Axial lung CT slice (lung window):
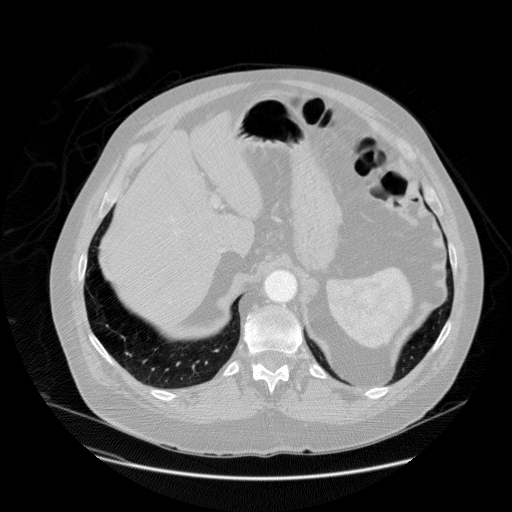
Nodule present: no